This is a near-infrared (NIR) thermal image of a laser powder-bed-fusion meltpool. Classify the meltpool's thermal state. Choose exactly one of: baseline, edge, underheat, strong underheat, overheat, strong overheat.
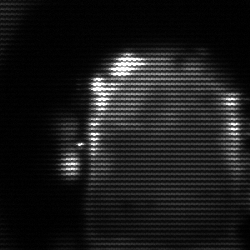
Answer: baseline